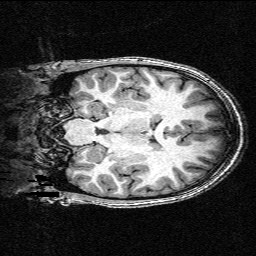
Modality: T1w
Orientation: coronal
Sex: female